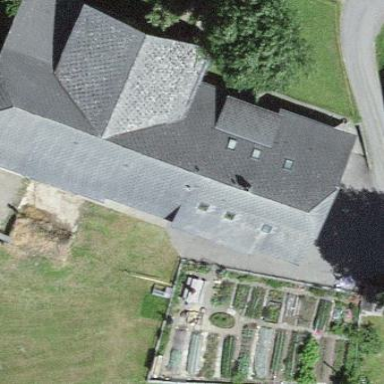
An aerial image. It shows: Farm building.